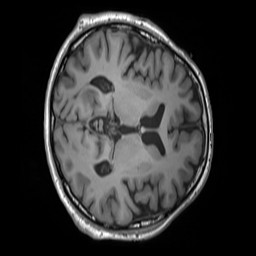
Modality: T1w
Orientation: axial
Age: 66
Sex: male
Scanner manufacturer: siemens
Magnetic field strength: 3 T
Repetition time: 1.55 s
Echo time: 0.00234 s